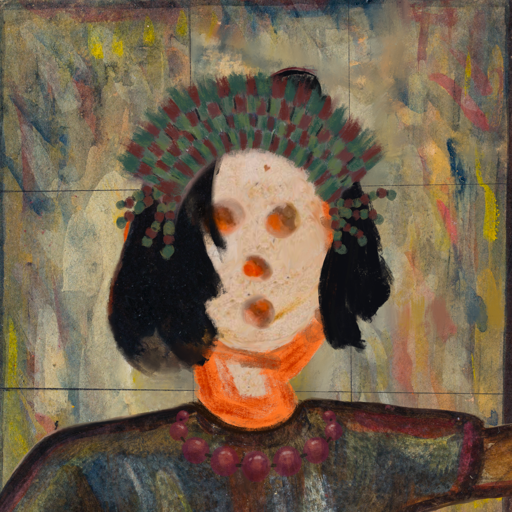
Background: GypsyMother, Head And Neck Front: Rupkatha, Face Front: Rupkatha, Bust: Mosgoul, Hair Front: Mosgoul, Head Accessory: After_Raid_Crown, Second Necklace: Blank, Necklace: Irani_2, Baby: Blank